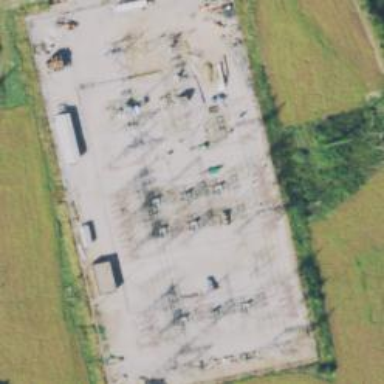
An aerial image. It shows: Switch for power supply.